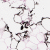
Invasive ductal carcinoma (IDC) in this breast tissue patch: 0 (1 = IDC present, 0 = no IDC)